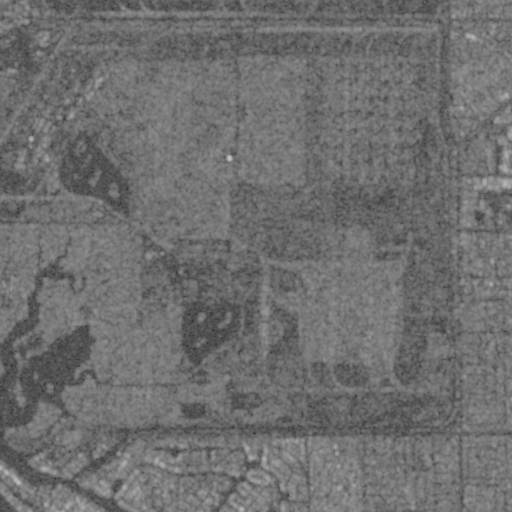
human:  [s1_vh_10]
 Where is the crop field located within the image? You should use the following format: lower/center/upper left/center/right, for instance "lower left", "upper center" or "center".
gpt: The crop field is located in the upper of the image.
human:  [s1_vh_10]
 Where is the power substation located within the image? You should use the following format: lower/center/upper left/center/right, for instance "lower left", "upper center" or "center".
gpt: The power substation is located in the upper right of the image.
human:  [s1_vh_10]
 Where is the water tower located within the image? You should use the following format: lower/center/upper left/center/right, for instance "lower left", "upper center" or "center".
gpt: The water tower is located in the lower left of the image.
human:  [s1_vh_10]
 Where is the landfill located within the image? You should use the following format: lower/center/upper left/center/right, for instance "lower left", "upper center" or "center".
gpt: There is no landfill in the image.

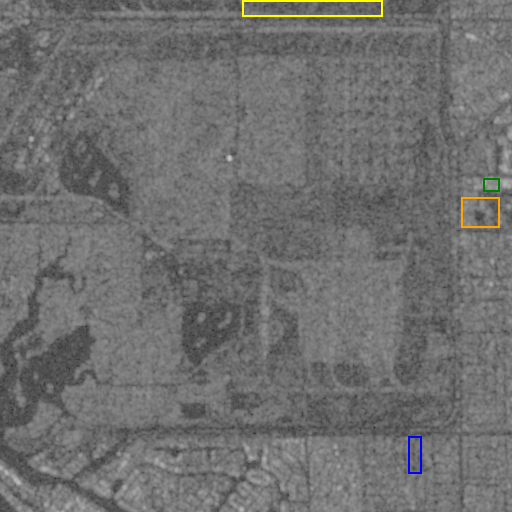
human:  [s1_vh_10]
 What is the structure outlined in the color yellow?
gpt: The structure outlined in yellow is a crop field.
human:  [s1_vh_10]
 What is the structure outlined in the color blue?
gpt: The structure outlined in blue is a park.
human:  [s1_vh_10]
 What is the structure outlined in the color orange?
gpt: The structure outlined in orange is a parking lot.
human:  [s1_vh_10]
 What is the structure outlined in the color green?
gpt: The structure outlined in green is a building.
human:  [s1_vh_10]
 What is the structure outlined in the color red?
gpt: There is no red outline.